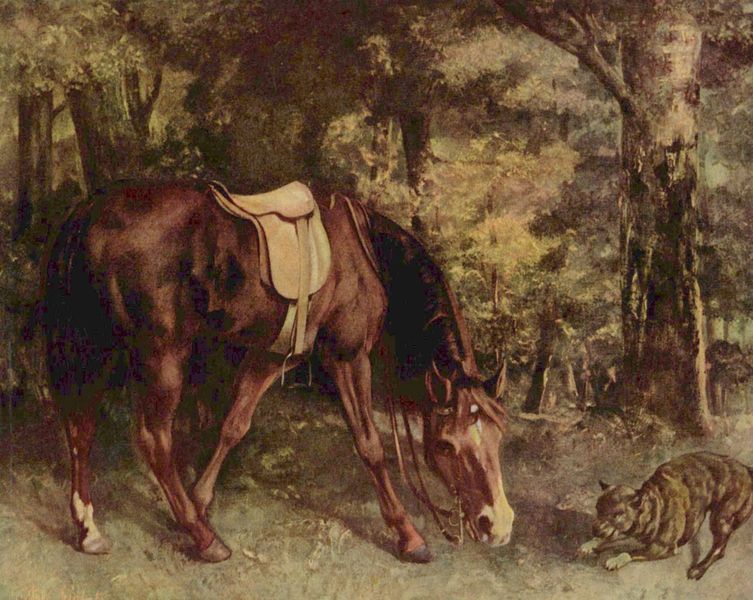
Titel: Pferd im Wald
Künstler: Gustave Courbet
Standort: Mannheim
Institution: Kunsthalle
Schlagwörter: angriff, baum, blätter, gemälde, kampf, kopf, laub, schatten, weiß, bäume, grün, landschaft, sand, äste, braun, frankreich, grau, hell, licht, blick, gras, hund, hunde, park, tier, tiere, weg, wiese, gespräch, malerei, bild, natur, stamm, busch, büsche, sträucher, boden, realismus, england, ohren, wald, pferd, reiter, blesse, erdig, fell, huf, hufe, mähne, sattel, schweif, steigbügel, zaumzeug, zügel, naturalismus, mittag, farbe, grasen, oil, duktus, green, seat, yellow, draussen, oil painting, brown, pfoten, gesenkt, spiel, katze, außen, tierbild, stern, lichtung, streit, treffen, pinsel, pinselduktus, fuchs, verschwommen, tree, maul, fressen, nüstern, begegnung, landscape, nature, trees, brauner, forest, freundschaft, tiermalerei, animals, dog, bellen, outside, cat, animal, horse, reitsport, leaf, grasend, resting, fauchen, eating, grazing, playing, land, angry, sattelgurt, bridle, airbrush, leafs, woods, lcihtung, pinselstsrick, natural, jagd, saddle, hunting, 1800, hunt, domestic, clearing, friendly, ölgemälde, sniffing, black mane, trvel, 나무가 많다, 말과 고양이가 서로 대치하고 있다, 큰 갈색말은 작은 고양이를 두려워하고 있는 것 같다, domestic animals, scheuendes tier